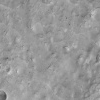
Atmospheric dust classification: not_dusty